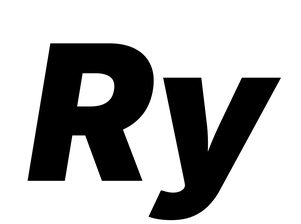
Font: Inter-Italic_Black_Italic